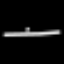
Label: line